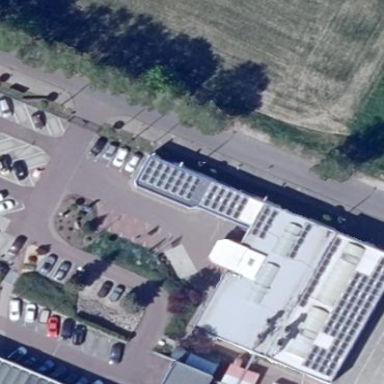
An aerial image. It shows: Car repair shop located in building.